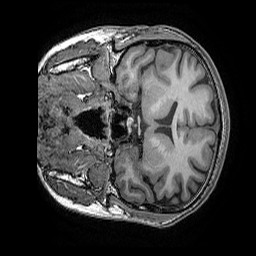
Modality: T1w
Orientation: coronal
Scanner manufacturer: ge
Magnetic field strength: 3 T
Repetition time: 0.008184 s
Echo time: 0.003192 s